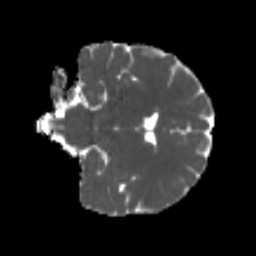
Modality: MD
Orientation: coronal
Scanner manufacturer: siemens
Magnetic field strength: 3 T
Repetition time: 4 s
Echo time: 0.0594 s